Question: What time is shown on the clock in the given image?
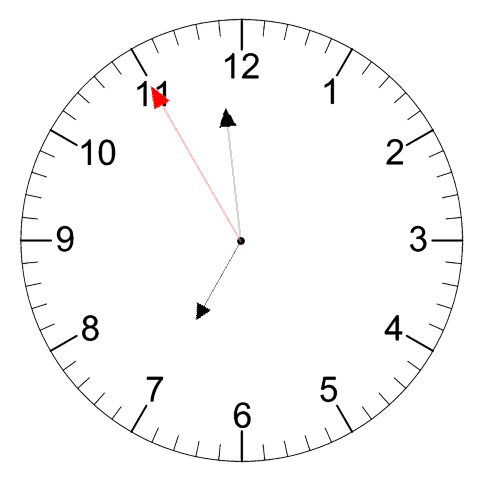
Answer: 06:58:55